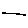
Label: line